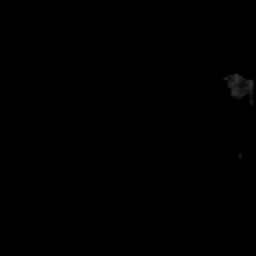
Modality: MD
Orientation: sagittal
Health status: healthy
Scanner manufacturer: siemens
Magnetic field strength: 3 T
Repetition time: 12 s
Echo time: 0.092 s